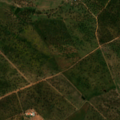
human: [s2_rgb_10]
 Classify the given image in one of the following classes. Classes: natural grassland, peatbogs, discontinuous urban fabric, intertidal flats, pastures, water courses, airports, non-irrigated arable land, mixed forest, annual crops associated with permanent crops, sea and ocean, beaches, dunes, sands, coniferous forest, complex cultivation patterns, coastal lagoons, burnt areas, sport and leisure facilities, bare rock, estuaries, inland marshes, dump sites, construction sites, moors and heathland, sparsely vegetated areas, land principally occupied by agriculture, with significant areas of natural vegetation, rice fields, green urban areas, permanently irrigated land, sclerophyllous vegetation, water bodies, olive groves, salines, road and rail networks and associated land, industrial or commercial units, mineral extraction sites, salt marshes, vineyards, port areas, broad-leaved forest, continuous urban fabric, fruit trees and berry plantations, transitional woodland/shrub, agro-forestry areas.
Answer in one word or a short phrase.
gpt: continuous urban fabric